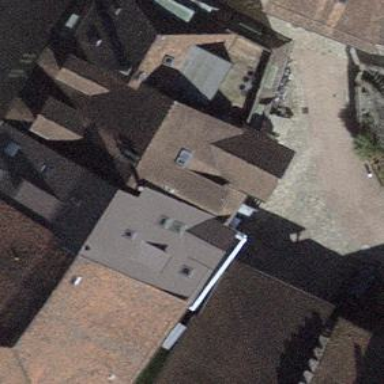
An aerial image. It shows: Apartments building with gabled roof made of roof tiles. The roof orientation is across.